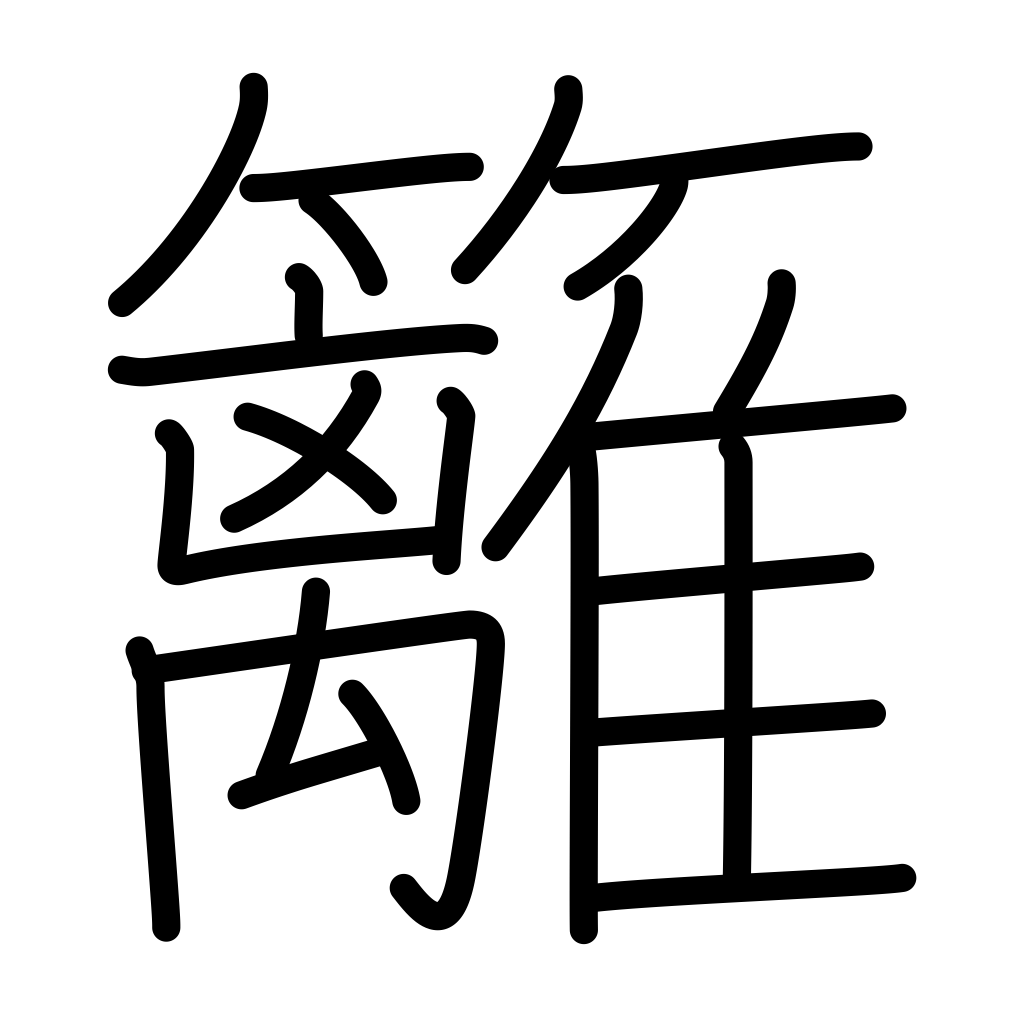
Meaning: rough-woven fence, bamboo hedge